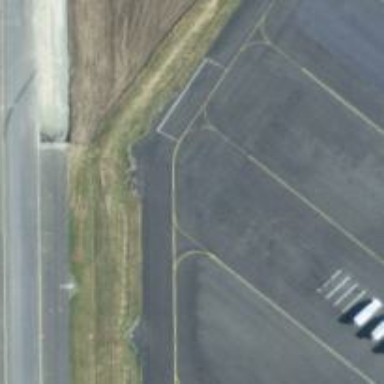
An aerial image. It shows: View of taxiway at the airport.